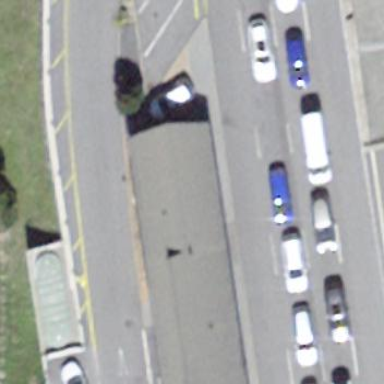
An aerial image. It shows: Transportation building.